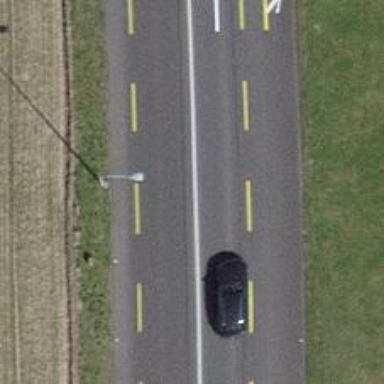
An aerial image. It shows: Secondary road with asphalt surface. The road has cycle lane on the left and bus lane on the right.